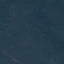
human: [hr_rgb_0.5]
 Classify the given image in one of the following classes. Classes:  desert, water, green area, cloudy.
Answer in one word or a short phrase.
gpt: green area